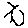
Label: sun